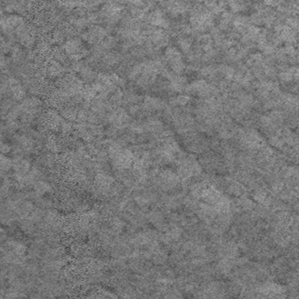
Label: frost